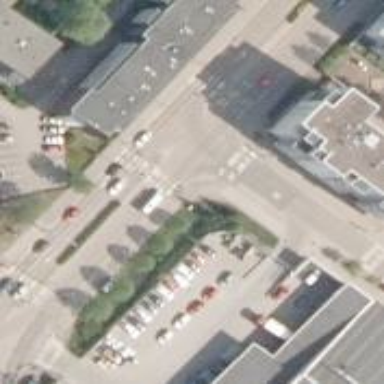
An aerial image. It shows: Crossing on the road.